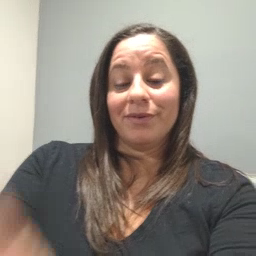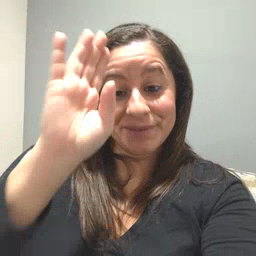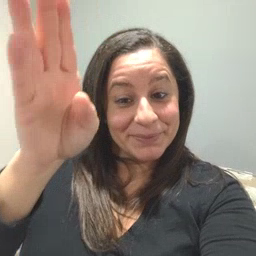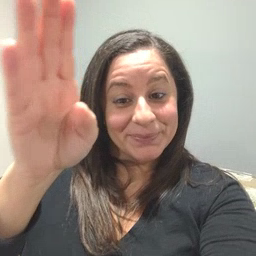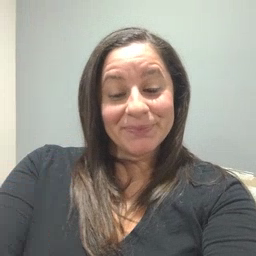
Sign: hello